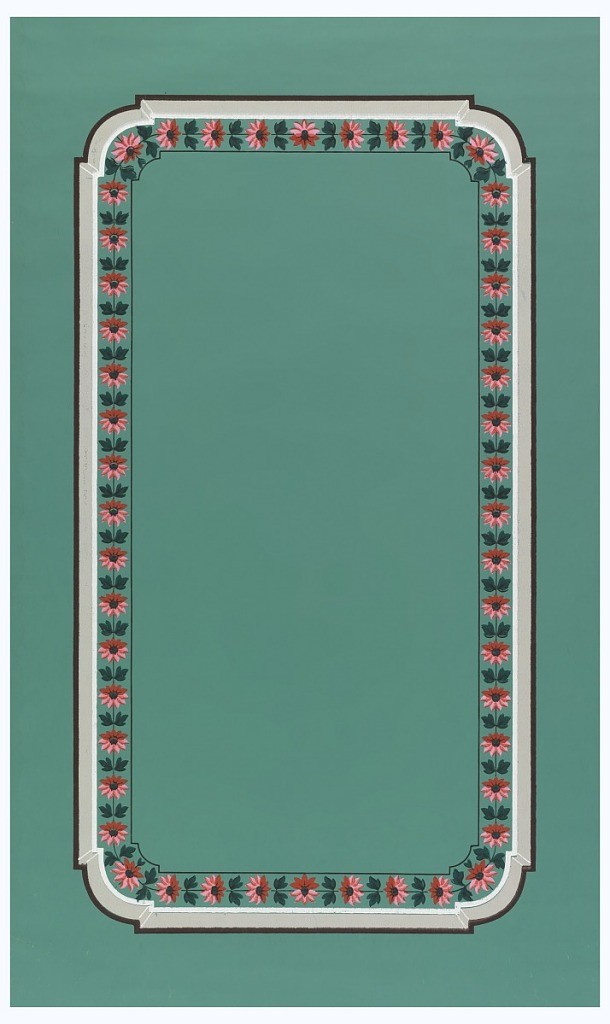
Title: Window shade
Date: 1875–1900
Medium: Machine-printed
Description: Ogival framework with inset rounded corners. Band of strung red flowers runs inside framework. Printed in red, white, tan, brown and black on green ground.